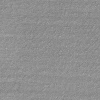
Atmospheric dust classification: not_dusty